Chest X-ray:
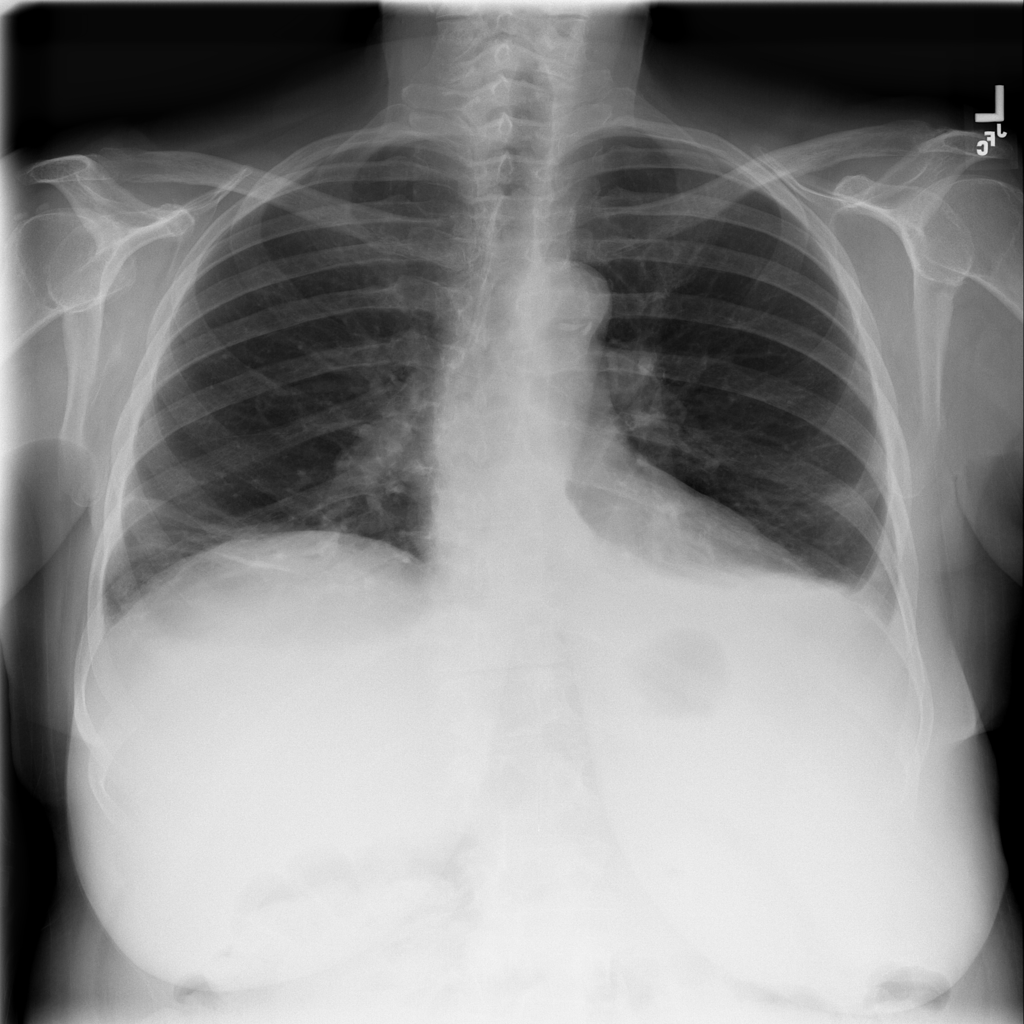
Findings: Effusion, Atelectasis, Consolidation
No abnormal finding: no